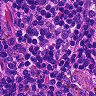
Metastatic tissue present: no